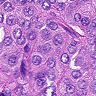
Metastatic tissue present: yes